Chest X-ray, PA view. Patient: 50 years old, sex M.
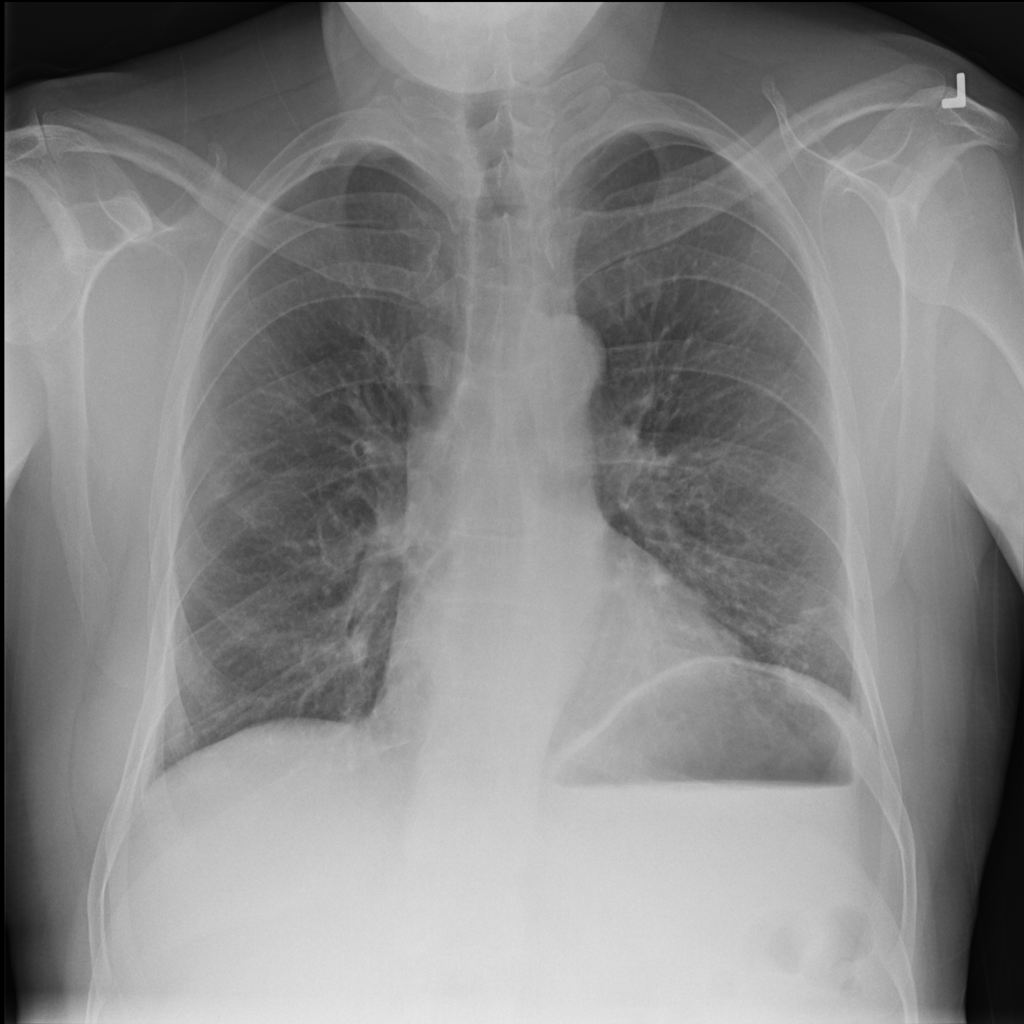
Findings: Atelectasis